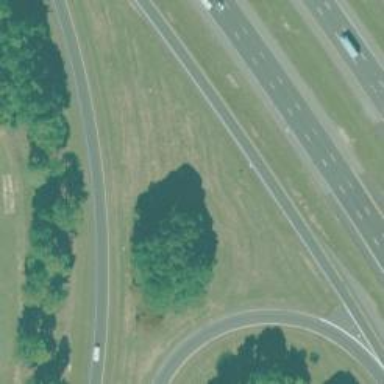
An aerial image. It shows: Asphalt motorway link.